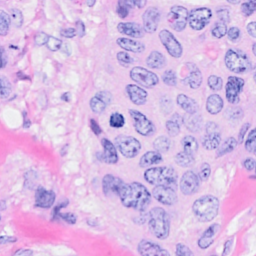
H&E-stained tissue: Breast